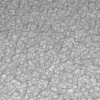
Label: not_dusty